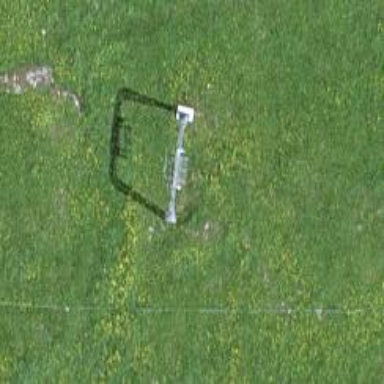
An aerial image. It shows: Pylon for aerialway.